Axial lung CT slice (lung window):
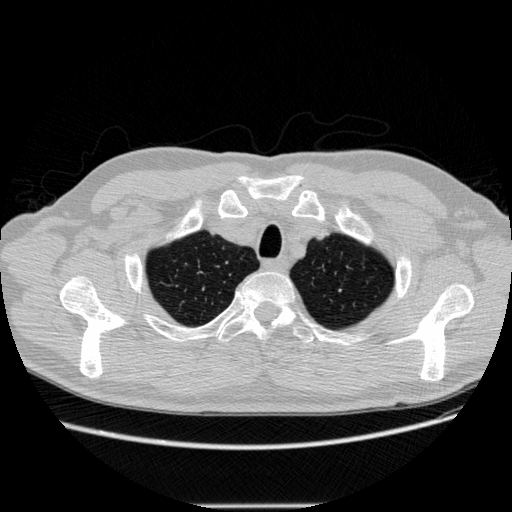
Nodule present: no